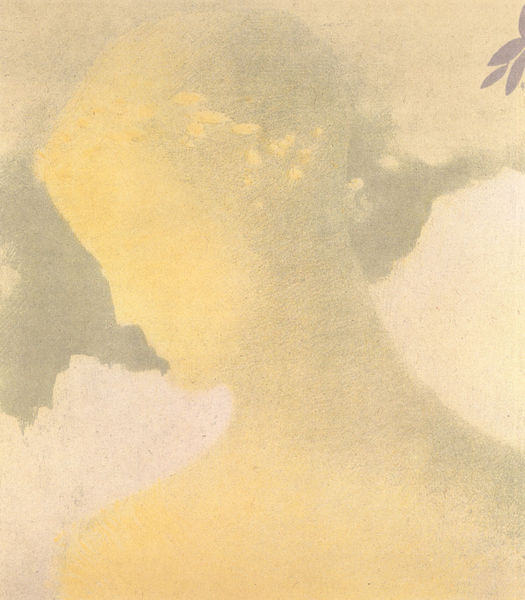
Titel: Béatrice
Künstler: Odilon Redon
Institution: Bremen, Kunsthalle
Schlagwörter: baum, blau, blätter, gemälde, himmel, kopf, weiß, wolken, aquarell, gelb, frau, haar, mund, nase, profil, skizze, zeichnung, blick, wolke, gesicht, hals, erde, haare, blatt, kinn, locken, schulter, schultern, dutt, farbig, umrisse, modern, weis, idylle, ölgemälde, dichter, stimmung, lehmbruck, umriss, kontur, kranz, lorbeer, portät, leicht, sfumato, wipfel, filigran, leichtigkeit, quarell, formlos, modigliani, g, zeichnung#, lorebeer